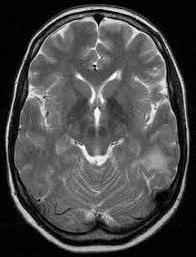
Label: notumor